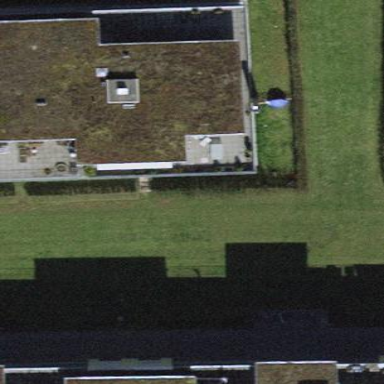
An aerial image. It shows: Flat-roofed apartment building.